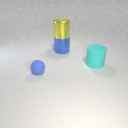
large yellow metal cylinder above large blue metal cylinder